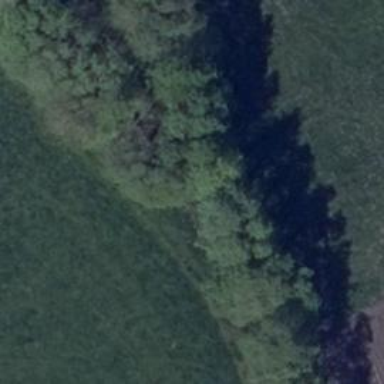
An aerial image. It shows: Row of trees in natural setting.